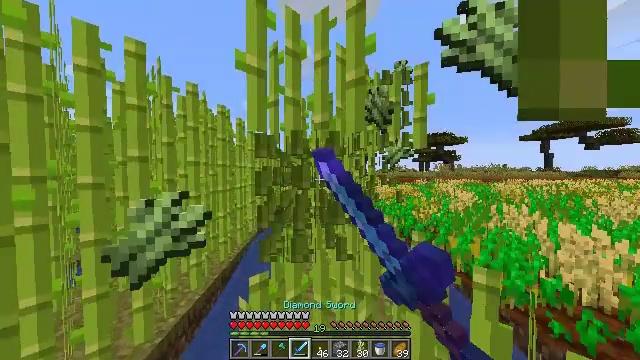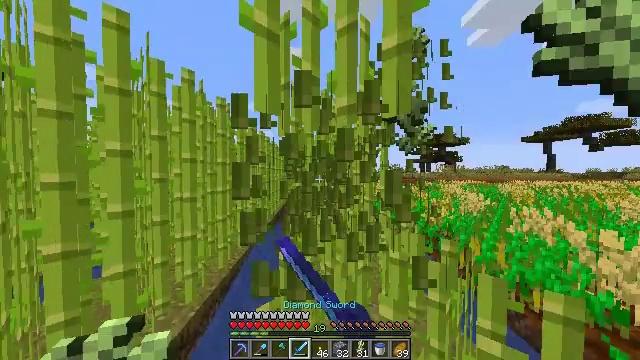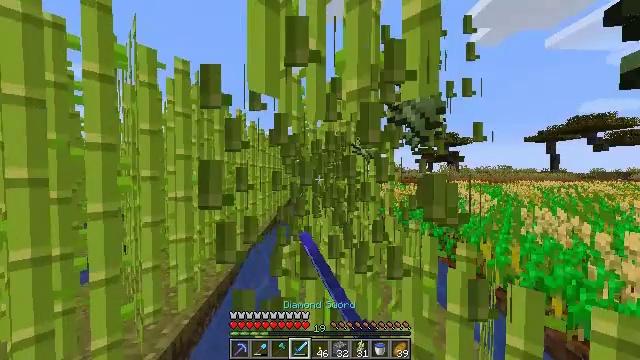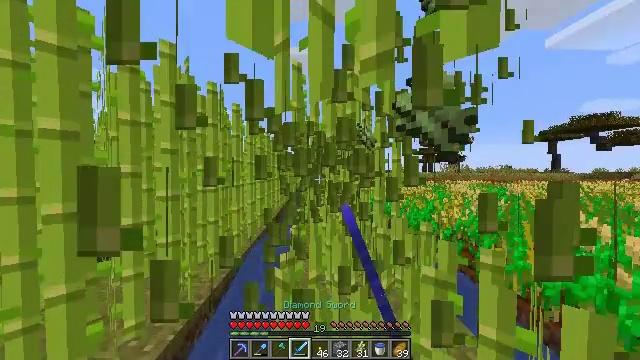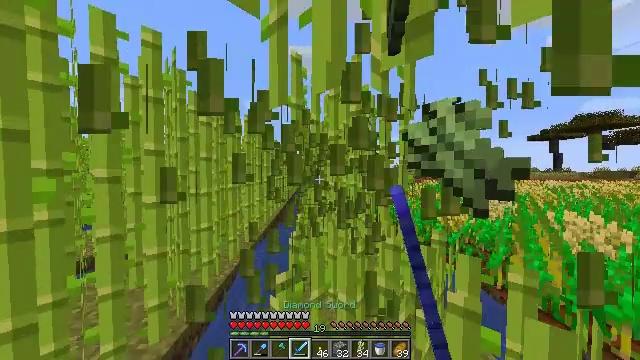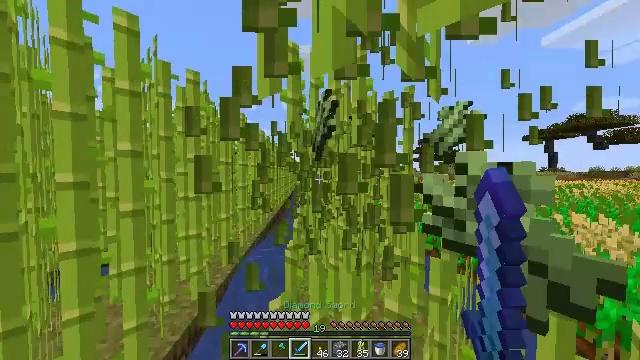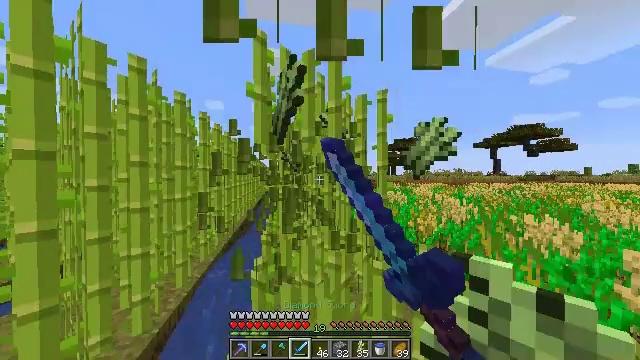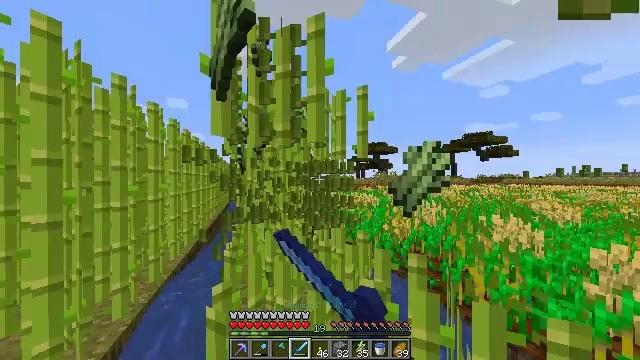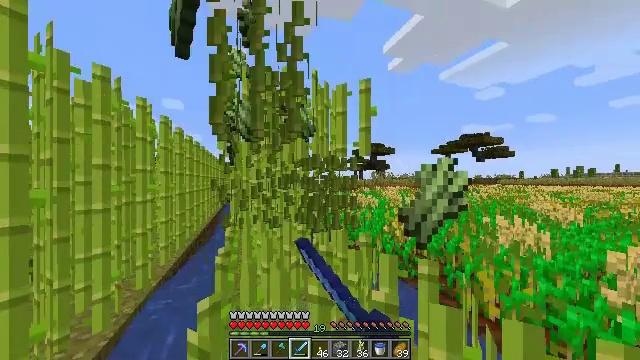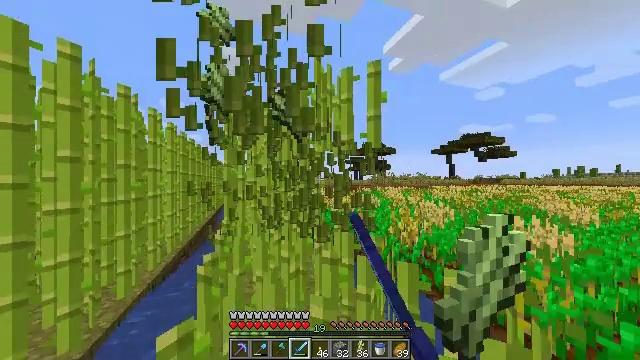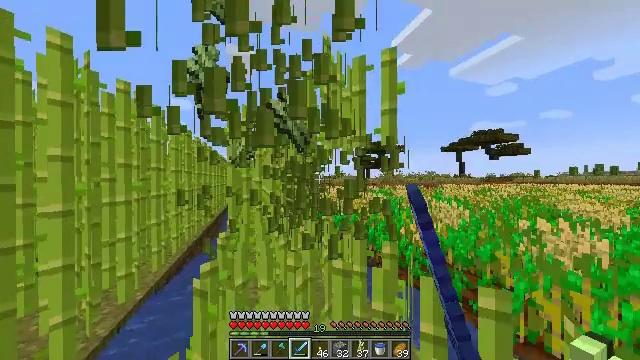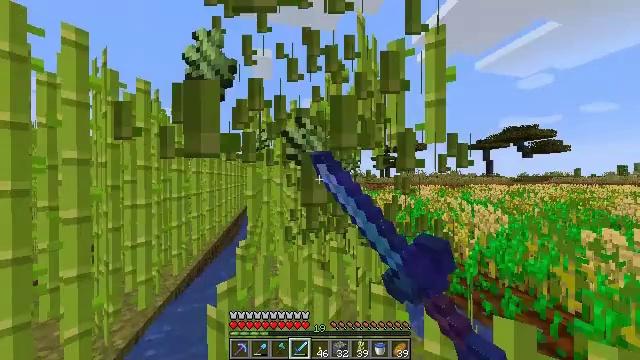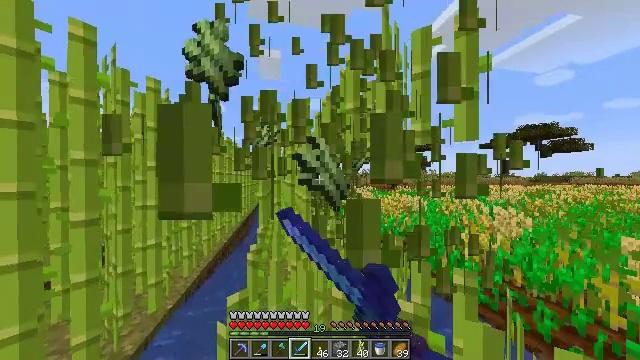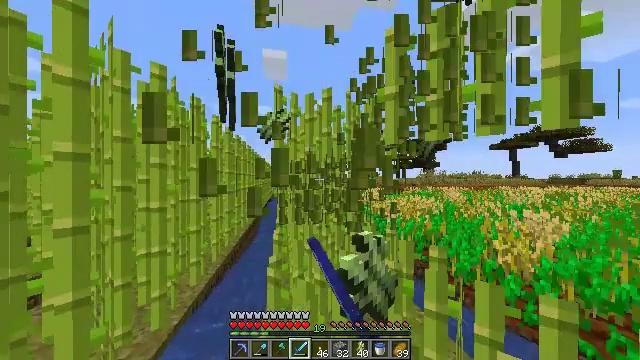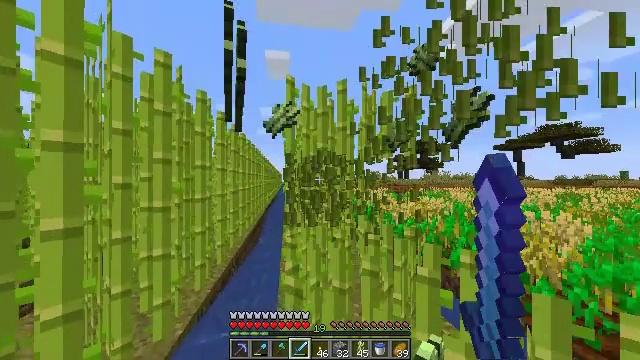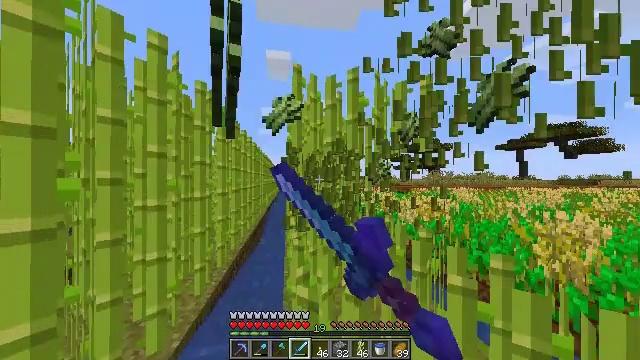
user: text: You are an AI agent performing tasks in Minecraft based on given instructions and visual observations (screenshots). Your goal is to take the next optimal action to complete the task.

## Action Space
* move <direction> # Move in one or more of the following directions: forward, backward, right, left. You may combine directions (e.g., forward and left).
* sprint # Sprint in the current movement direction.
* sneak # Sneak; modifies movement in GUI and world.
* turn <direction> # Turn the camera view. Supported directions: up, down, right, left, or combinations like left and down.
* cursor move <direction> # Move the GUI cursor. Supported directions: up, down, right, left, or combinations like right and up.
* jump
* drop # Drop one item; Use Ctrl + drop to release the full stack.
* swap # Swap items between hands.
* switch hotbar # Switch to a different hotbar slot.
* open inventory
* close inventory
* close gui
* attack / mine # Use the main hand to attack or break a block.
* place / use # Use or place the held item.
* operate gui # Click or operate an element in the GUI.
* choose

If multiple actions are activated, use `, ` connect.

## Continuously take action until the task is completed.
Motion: motion action
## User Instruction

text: Harvest sugar cane from the plant.
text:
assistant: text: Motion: move forward, sprint, attack / mine
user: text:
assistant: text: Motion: move forward, sprint, attack / mine
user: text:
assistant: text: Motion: move forward, sprint, attack / mine
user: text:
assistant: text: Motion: move forward, sprint, attack / mine
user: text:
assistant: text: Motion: move forward, sprint, attack / mine
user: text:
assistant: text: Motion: move forward, sprint, turn right and up, attack / mine
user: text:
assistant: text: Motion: move forward, sprint, turn right, attack / mine
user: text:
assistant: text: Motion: move forward, sprint, attack / mine
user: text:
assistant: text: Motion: move forward, sprint, attack / mine
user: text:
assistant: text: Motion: move forward and move left, sprint, turn left, attack / mine
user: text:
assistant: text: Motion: move forward and move left, sprint, turn left, attack / mine
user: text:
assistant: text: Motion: move forward and move left, sprint, turn left, attack / mine
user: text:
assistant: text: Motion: move forward and move left, sprint, turn left, attack / mine
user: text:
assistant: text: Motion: move forward and move left, sprint, attack / mine
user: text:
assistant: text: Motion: move forward, sprint, attack / mine
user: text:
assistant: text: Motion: move forward, sprint, attack / mine
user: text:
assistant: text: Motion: move forward, sprint, turn right, attack / mine
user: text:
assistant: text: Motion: move forward, sprint, turn right, attack / mine
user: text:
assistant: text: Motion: move forward, sprint, turn right, attack / mine
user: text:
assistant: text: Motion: move forward, sprint, attack / mine
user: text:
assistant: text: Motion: move forward, sprint, attack / mine
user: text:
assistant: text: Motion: move forward, sprint, attack / mine
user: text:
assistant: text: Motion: move forward, sprint, attack / mine
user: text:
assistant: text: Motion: move forward, sprint, turn left, attack / mine
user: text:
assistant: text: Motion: move forward, sprint, turn left, attack / mine
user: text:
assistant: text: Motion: move forward and move left, sprint, turn left, attack / mine
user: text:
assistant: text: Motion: move forward and move left, sprint, attack / mine
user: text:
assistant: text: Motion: move forward and move left, sprint, attack / mine
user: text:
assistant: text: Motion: move forward and move left, sprint, attack / mine
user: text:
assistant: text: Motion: move forward, sprint, attack / mine